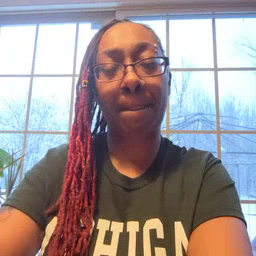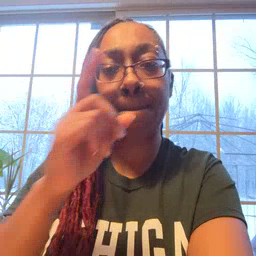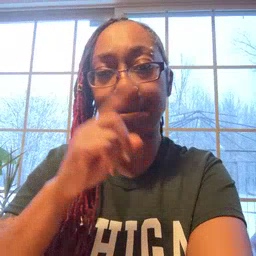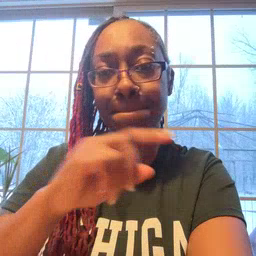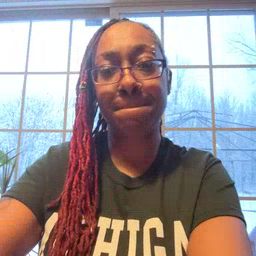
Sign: pretend